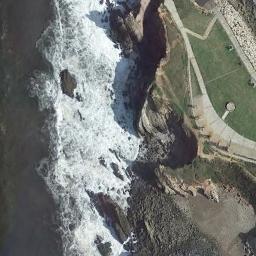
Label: beach